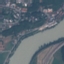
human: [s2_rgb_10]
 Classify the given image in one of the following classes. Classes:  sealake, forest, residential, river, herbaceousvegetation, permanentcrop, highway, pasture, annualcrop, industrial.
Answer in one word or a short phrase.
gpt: River